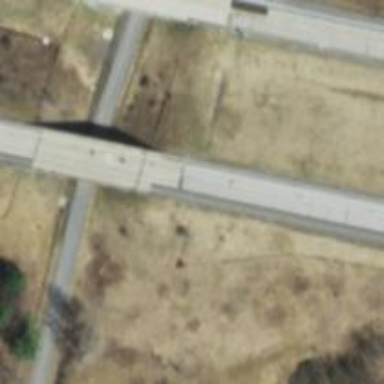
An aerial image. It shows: Motorway bridge.